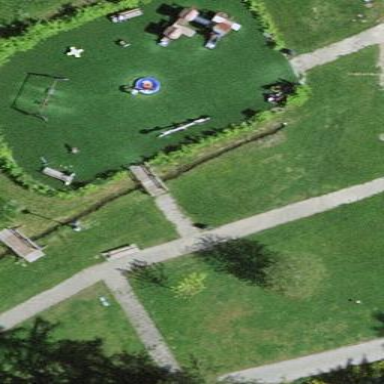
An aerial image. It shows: Playground area for leisure land.